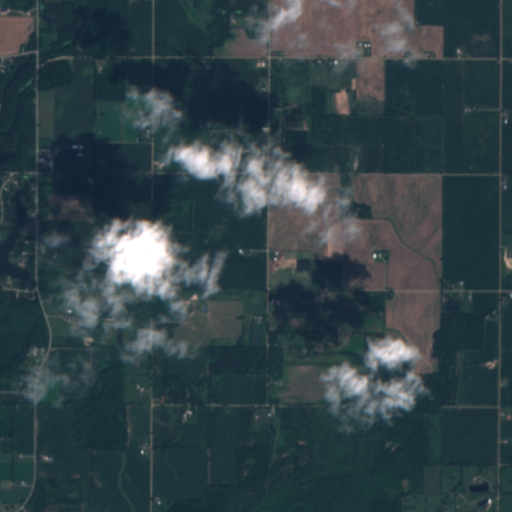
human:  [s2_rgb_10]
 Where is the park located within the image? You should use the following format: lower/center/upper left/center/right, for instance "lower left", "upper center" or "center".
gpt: The park is located in the upper center of the image.
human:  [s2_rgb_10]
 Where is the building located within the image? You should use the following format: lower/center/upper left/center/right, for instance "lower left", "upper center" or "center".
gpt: There is no building in the image.